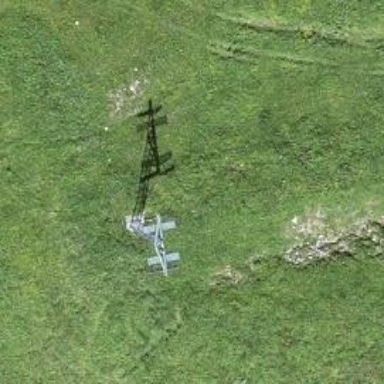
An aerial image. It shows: Pylon used for aerialway.